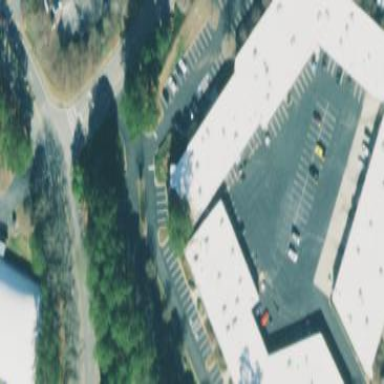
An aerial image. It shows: Office building with flat roof.